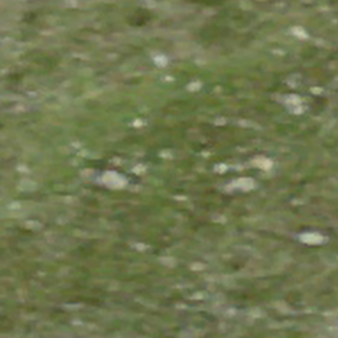
Label: other